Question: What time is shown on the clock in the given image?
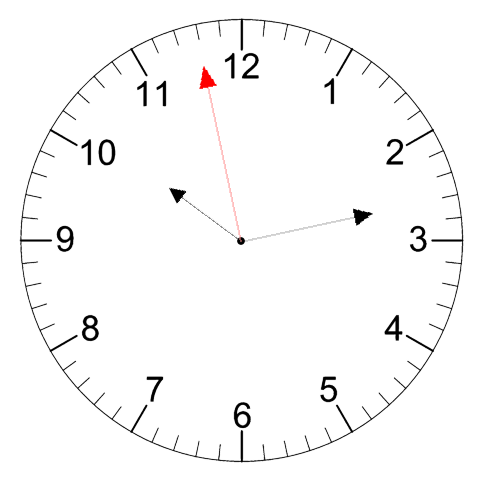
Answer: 10:12:58